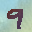
Label: 9